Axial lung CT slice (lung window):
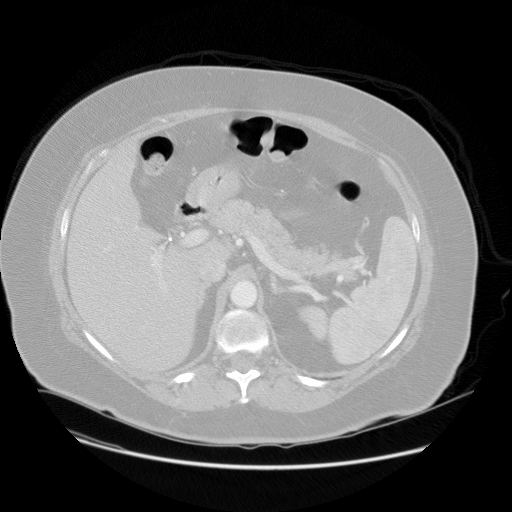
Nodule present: no